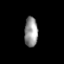
Tissue: lung
Cell type: Myeloid cells
Senescence score: 0.54
Nuclear area (px): 394
Mean DAPI intensity: 147.378